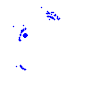
Particle: electron